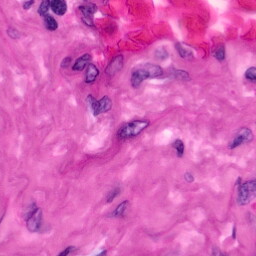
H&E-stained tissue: Pancreatic